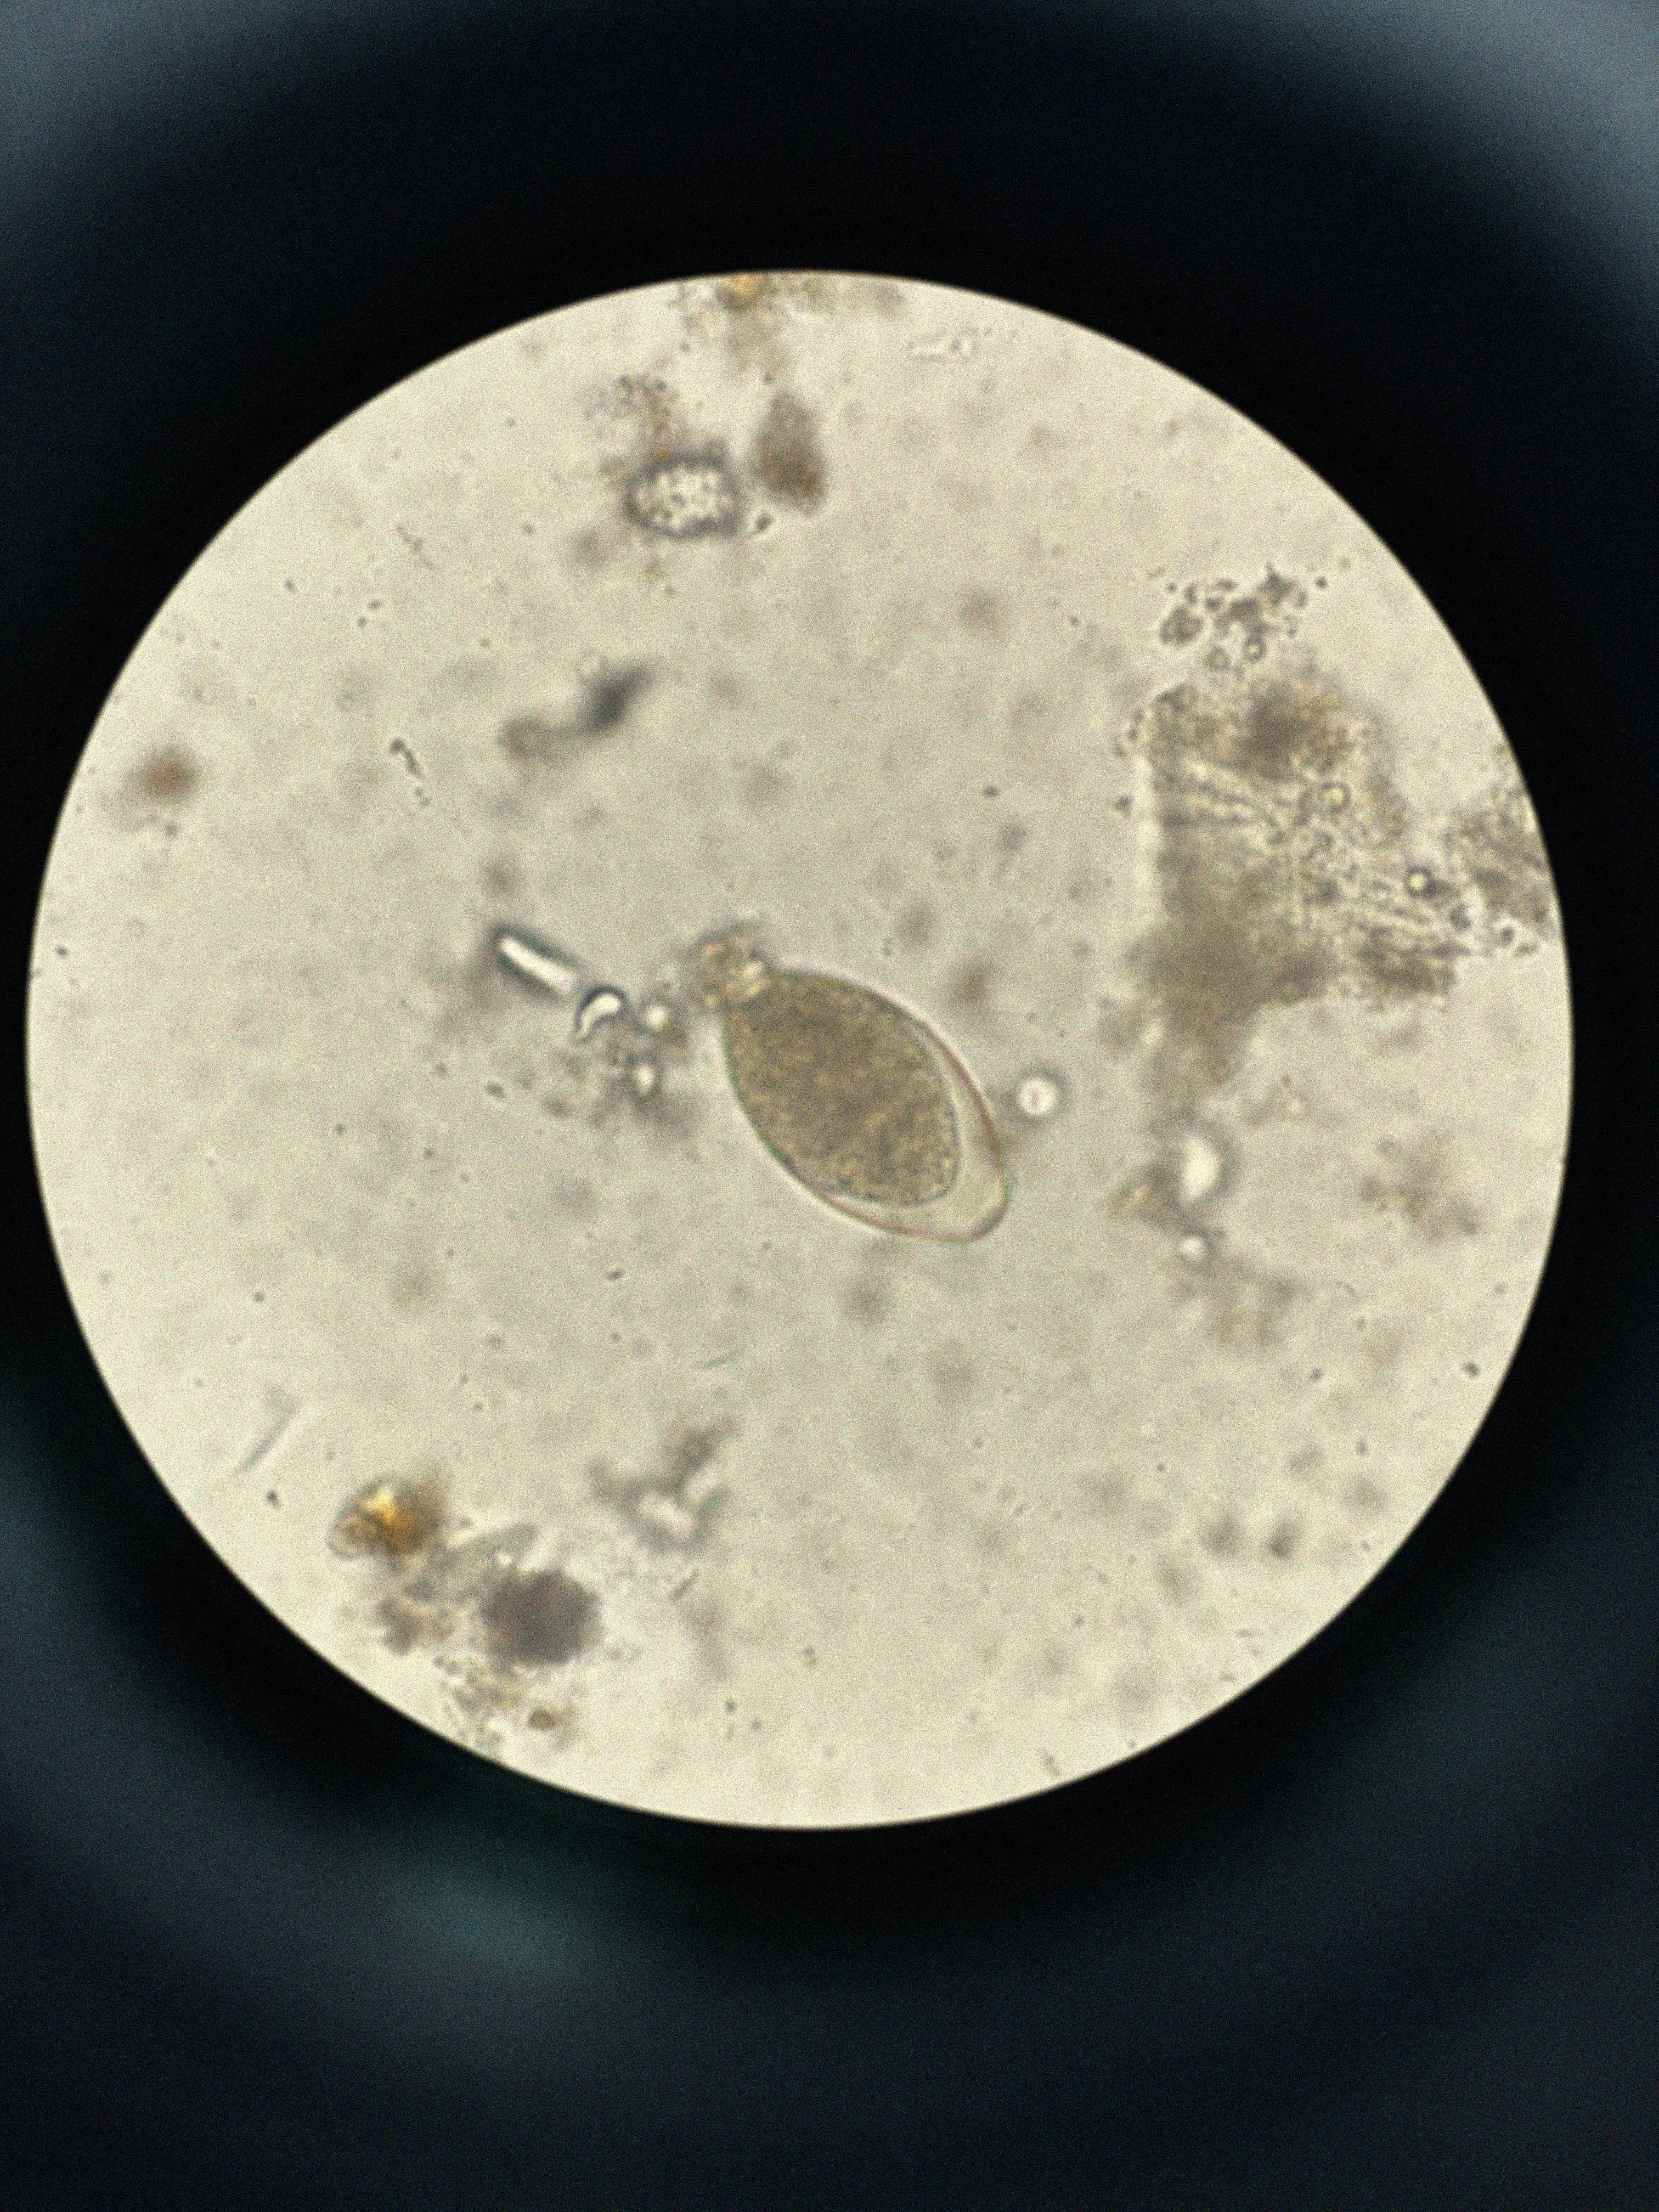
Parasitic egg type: Fasciolopsis buski